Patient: sex F, age 58
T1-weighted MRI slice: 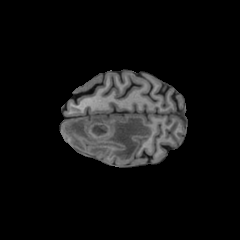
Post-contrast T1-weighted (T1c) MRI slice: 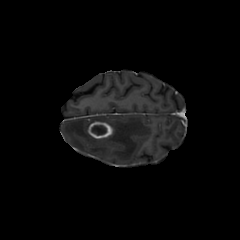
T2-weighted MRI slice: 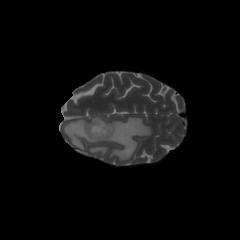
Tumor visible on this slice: yes
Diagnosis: Glioblastoma, IDH-wildtype
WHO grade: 4